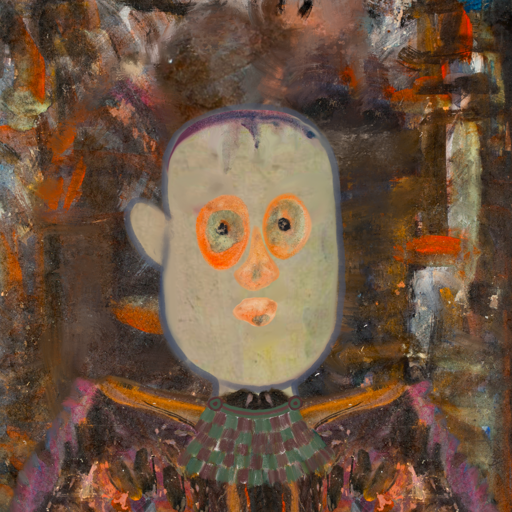
Background: GypsyQueen, Head And Neck Front: Hill_Girl, Face Front: Childish, Bust: Gypsy_Queen, Hair Front: Blank, Head Accessory: Blank, Second Necklace: After_Raid, Necklace: Blank, Baby: Blank